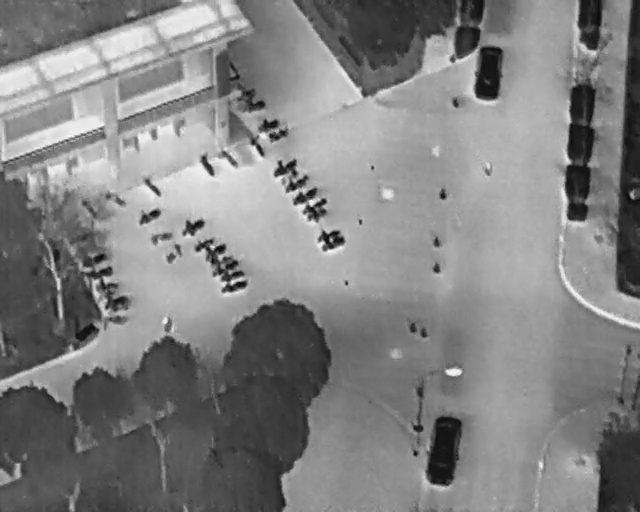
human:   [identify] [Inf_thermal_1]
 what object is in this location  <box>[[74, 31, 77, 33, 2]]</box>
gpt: <ref>1 medium person at the right</ref>

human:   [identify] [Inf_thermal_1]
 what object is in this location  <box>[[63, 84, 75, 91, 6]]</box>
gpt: <ref>1 medium car at the bottom</ref>

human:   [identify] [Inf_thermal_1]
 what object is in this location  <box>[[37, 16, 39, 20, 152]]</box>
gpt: <ref>1 small bicycle at the top</ref>

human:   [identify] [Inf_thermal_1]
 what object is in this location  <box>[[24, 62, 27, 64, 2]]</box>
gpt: <ref>1 medium person at the left</ref>